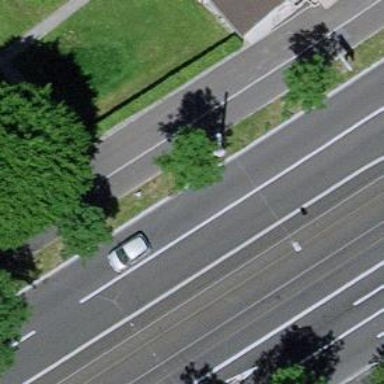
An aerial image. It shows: Avenue of trees.